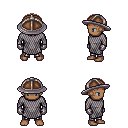
a pixel art fantasy rpg character, male body template, human, dark skin, chain mail, metal pants, light blonde plain hairstyle, chain helm, metal gloves, four views (front, back, left, right), 2x2 character sprite sheet, small pixel art, hard edges, no anti-aliasing